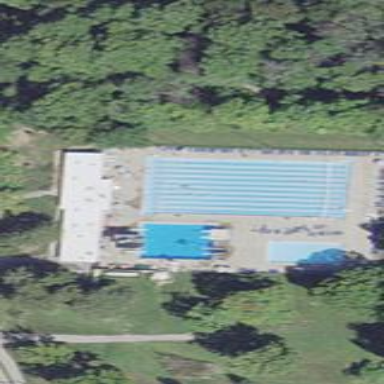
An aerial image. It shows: Sports centre specializing in swimming activities located in leisure land area.